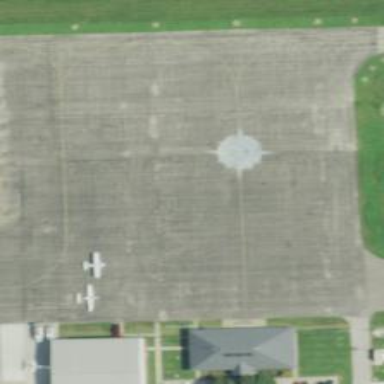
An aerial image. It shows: Compass rose at the airport.